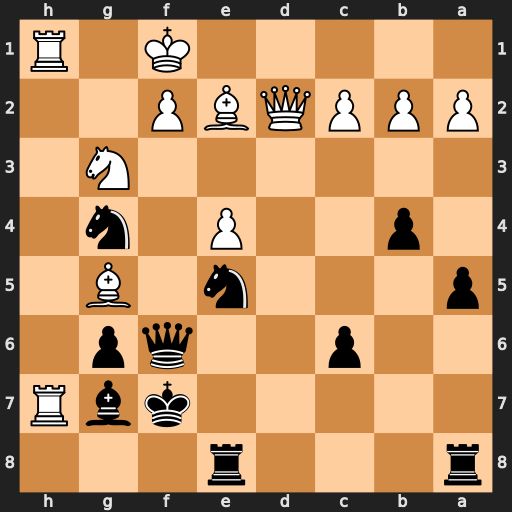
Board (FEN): r3r3/5kbR/2p2qp1/p3n1B1/1p2P1n1/6N1/PPPQBP2/5K1R
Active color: b
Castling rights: -
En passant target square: -
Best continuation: Qxf2#